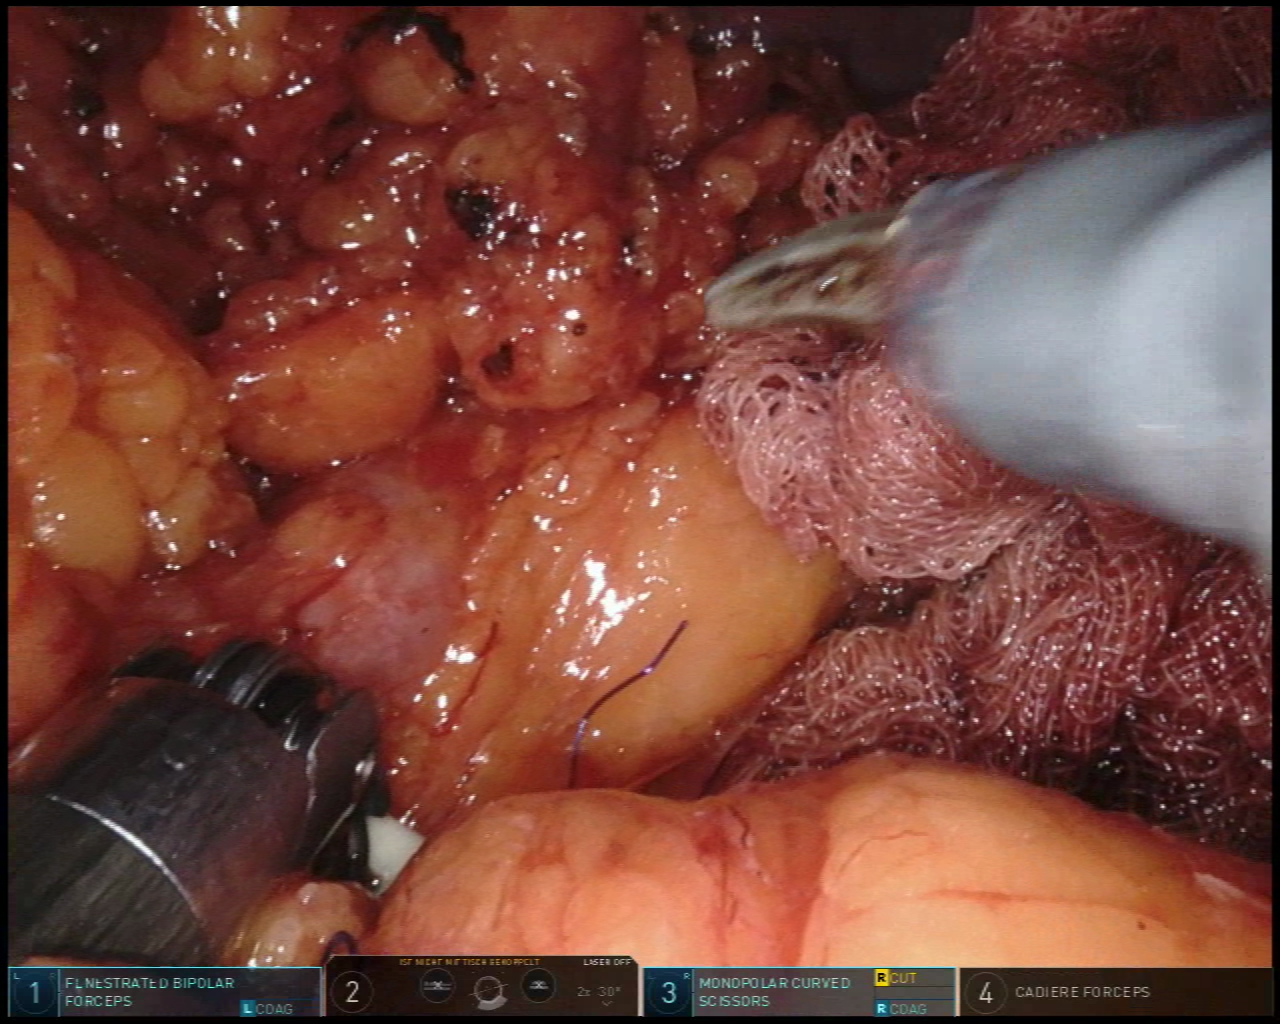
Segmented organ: stomach
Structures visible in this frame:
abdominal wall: no
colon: no
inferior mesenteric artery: no
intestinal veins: no
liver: no
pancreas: no
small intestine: no
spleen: yes
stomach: yes
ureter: no
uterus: no
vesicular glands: no